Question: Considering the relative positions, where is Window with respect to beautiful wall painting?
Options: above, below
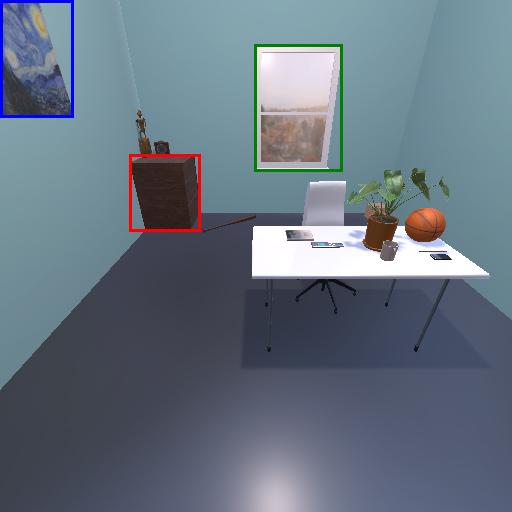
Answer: above